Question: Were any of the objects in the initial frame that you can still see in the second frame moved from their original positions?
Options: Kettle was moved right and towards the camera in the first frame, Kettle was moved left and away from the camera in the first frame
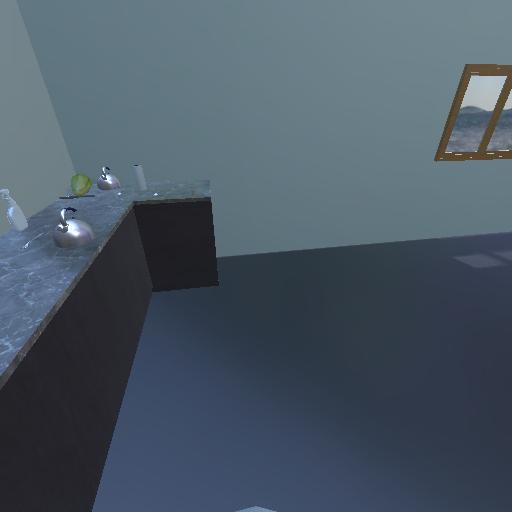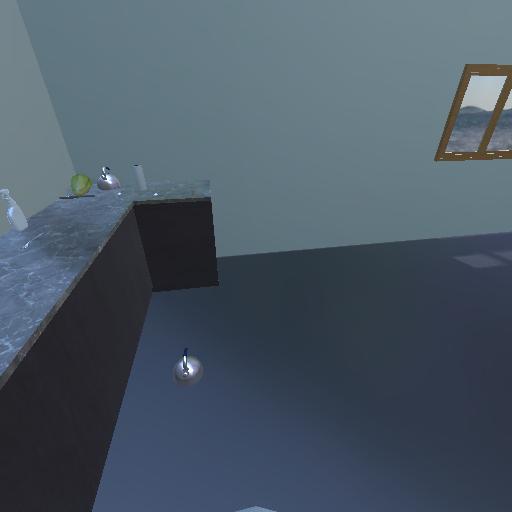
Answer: Kettle was moved right and towards the camera in the first frame